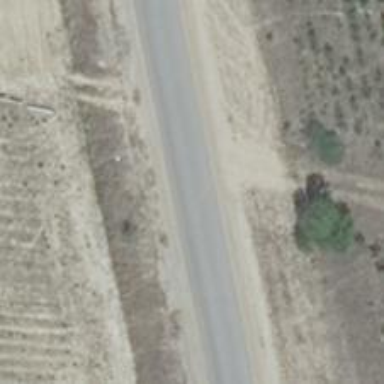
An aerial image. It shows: Grass track road with grade 5 tracktype.